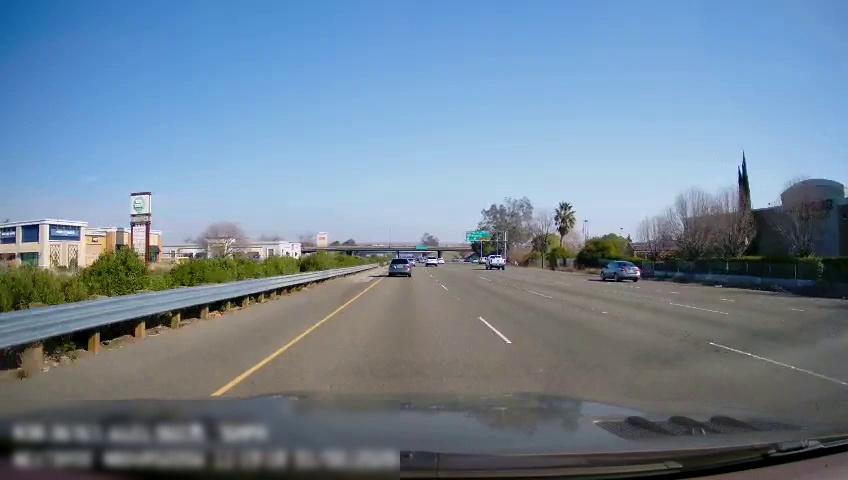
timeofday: Day
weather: Sunny
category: Drivable Space
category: Vehicles | Car
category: Vehicles | SUV
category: Vehicles | Car
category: Vehicles | Truck
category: Vehicles | Car
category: Vehicles | Car
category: Vehicles | Car
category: Lanes | Current Lane
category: Lanes | Current Lane
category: Lanes | Alternate Lane
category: Lanes | Alternate Lane
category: Lanes | Alternate Lane
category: Traffic | Lights
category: Traffic | Lights
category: Traffic | Signs
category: Traffic | Signs